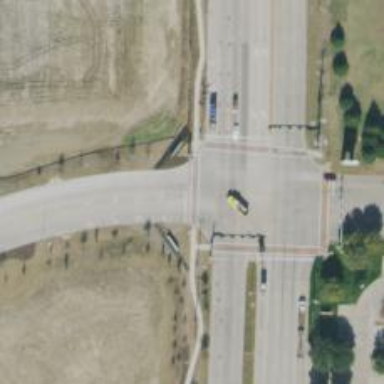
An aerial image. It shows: Crossing on footway.